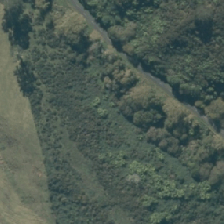
Land cover: grose_broom